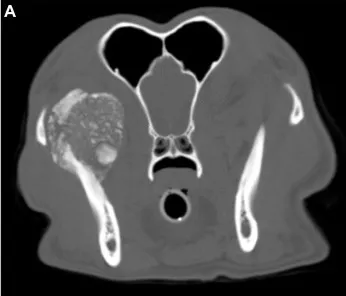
Contrast-enhanced CT images of the initial MLO prior to surgical removal viewed in the axial multiplanar reconstruction.
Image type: radiology (ct)